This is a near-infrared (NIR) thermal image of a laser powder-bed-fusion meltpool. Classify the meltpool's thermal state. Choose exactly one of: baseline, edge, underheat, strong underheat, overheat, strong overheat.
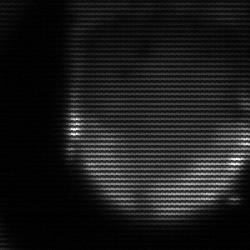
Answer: edge